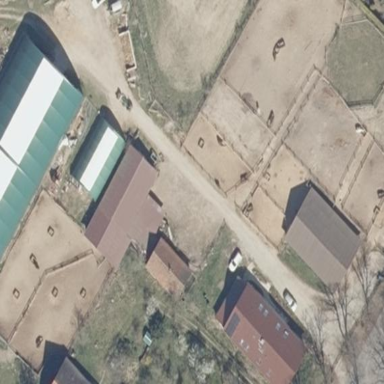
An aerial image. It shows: Farmyard area.